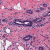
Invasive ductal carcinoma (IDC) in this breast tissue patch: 0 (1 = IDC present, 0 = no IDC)